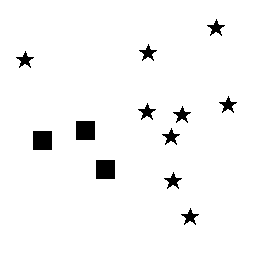
Squares: 3
Triangles: 0
Stars: 9
Total shapes: 12